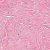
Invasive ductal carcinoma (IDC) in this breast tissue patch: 0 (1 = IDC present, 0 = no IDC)